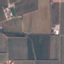
Land use / land cover class: PermanentCrop